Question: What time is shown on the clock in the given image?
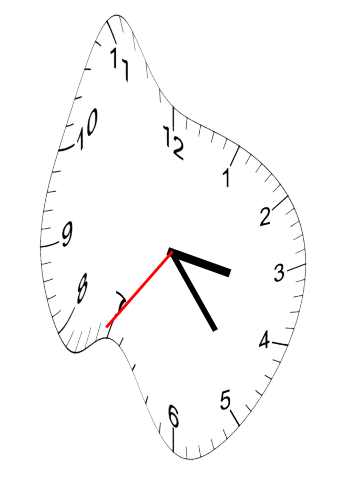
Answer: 03:23:36